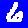
Digit: 6